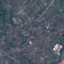
Land use / land cover: Residential